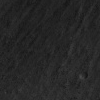
Atmospheric dust classification: not_dusty